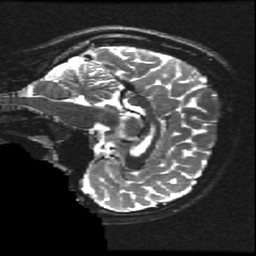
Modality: T2w
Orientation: sagittal
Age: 17
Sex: female
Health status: ill
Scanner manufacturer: ge
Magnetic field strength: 3 T
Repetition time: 7.5 s
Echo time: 0.1015 s